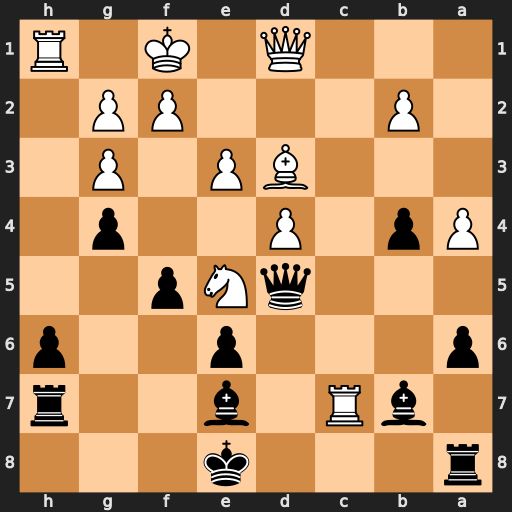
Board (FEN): r3k3/1bR1b2r/p3p2p/3qNp2/Pp1P2p1/3BP1P1/1P3PP1/3Q1K1R
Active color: b
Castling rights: q
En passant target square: -
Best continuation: Qxg2+ Ke2 Qxh1 Qxh1 Bxh1